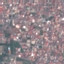
Land use / land cover: Residential